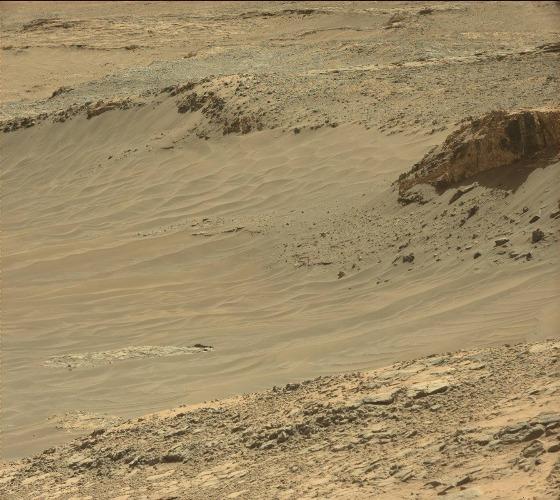
Terrain classes present: Bedrock, Gravel / Sand / Soil, Shadow